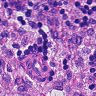
Metastatic tissue present: no